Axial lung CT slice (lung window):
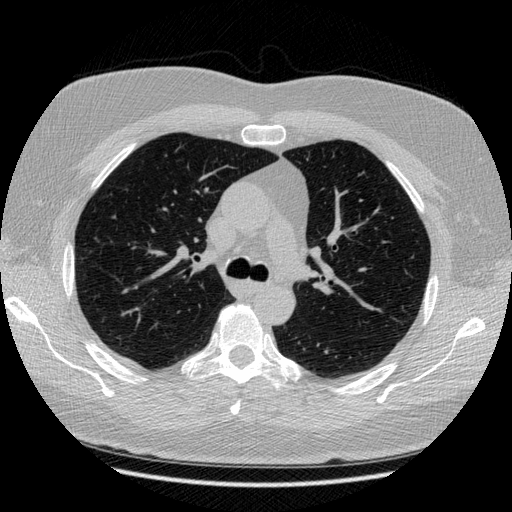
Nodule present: no